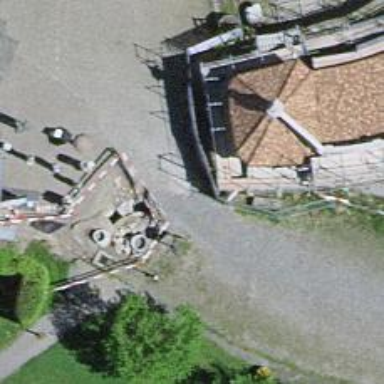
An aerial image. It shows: Cobblestone footway.